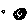
Label: moon